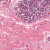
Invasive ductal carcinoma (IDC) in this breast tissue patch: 0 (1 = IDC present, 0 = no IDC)